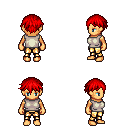
a pixel art fantasy rpg character, female body template, human, tanned skin, white sleeveless shirt, gold greaves, red short bangs hairstyle, four views (front, back, left, right), 2x2 character sprite sheet, small pixel art, hard edges, no anti-aliasing